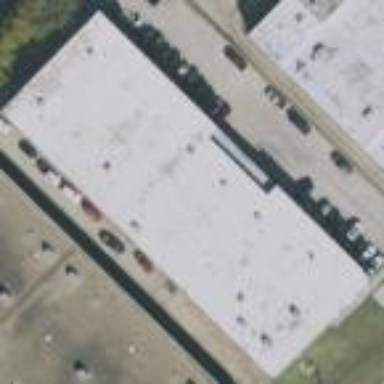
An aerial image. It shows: Warehouse building.